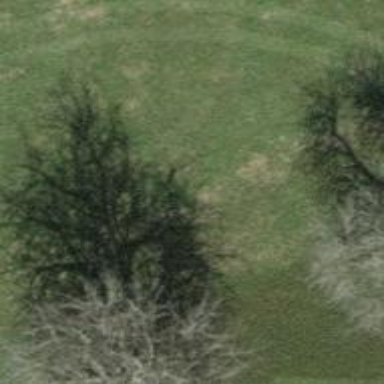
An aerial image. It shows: Orchard.